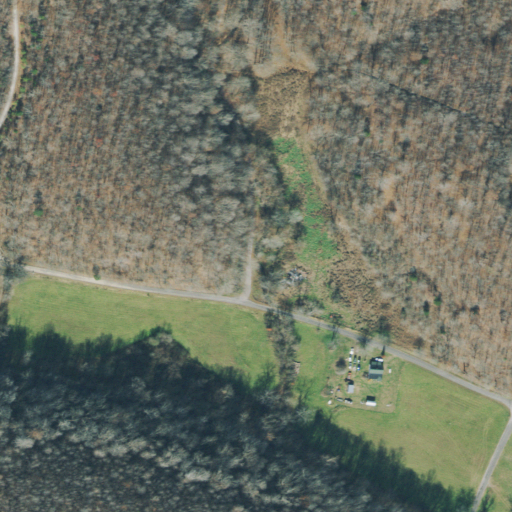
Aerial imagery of valley in Tennessee named Jones Hollow containing deciduous forest, pasture, open development, and shrub